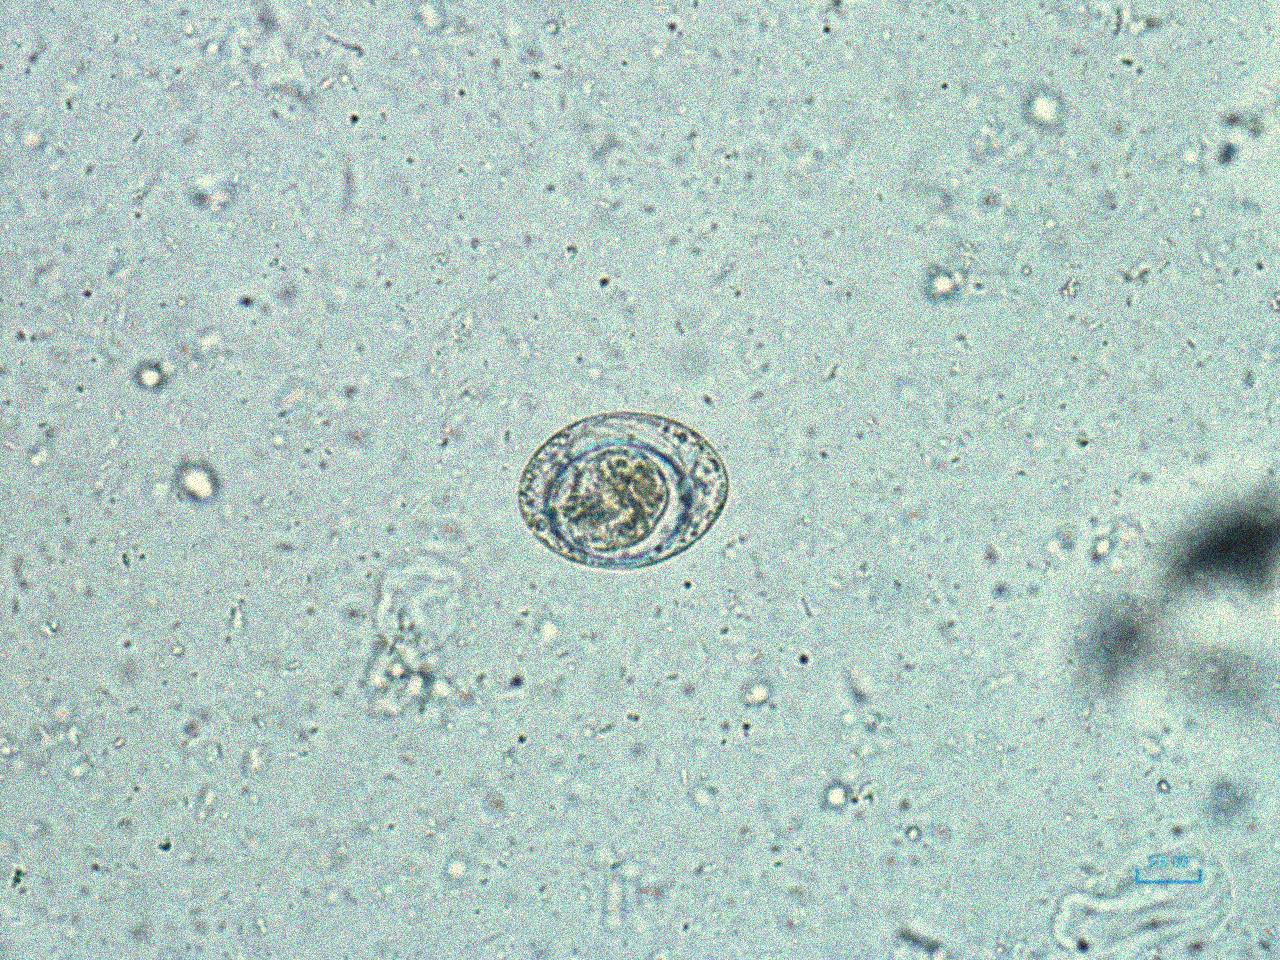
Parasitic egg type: Hymenolepis nana